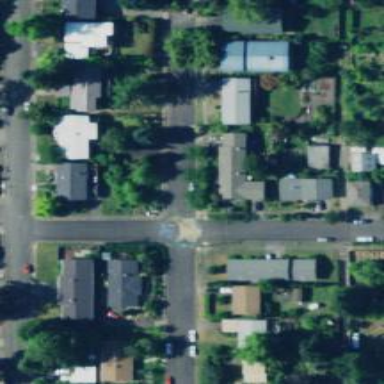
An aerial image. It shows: Neighborhood.